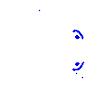
Particle: pion